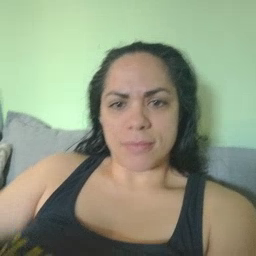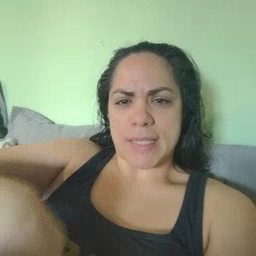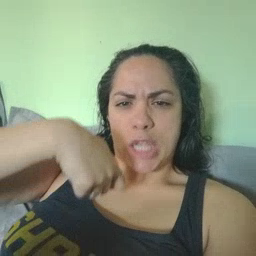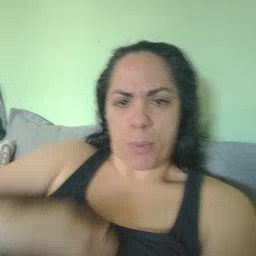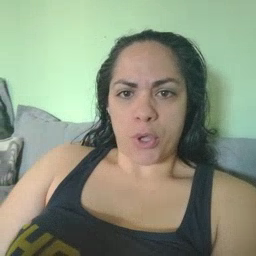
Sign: zipper